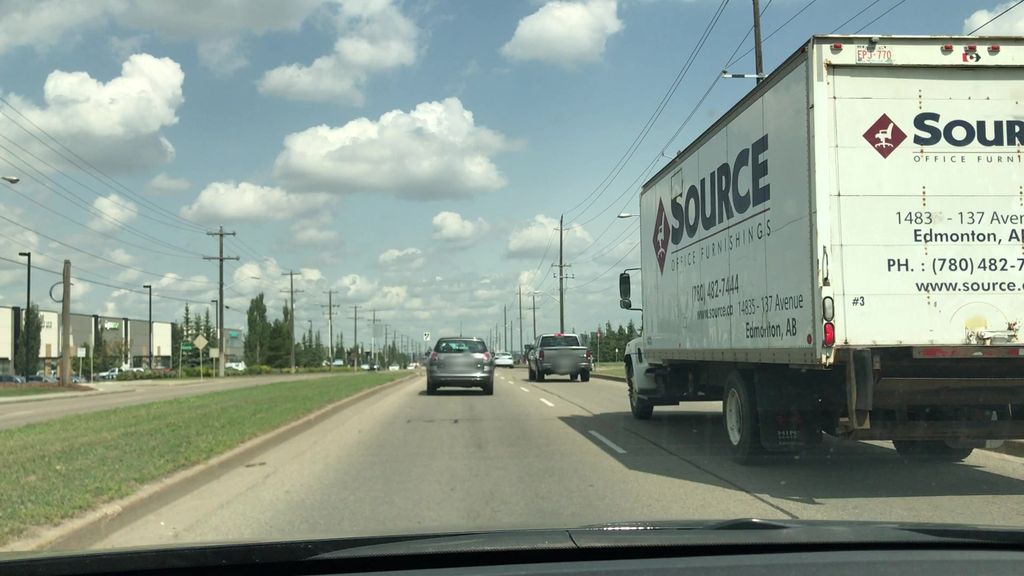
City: edmonton